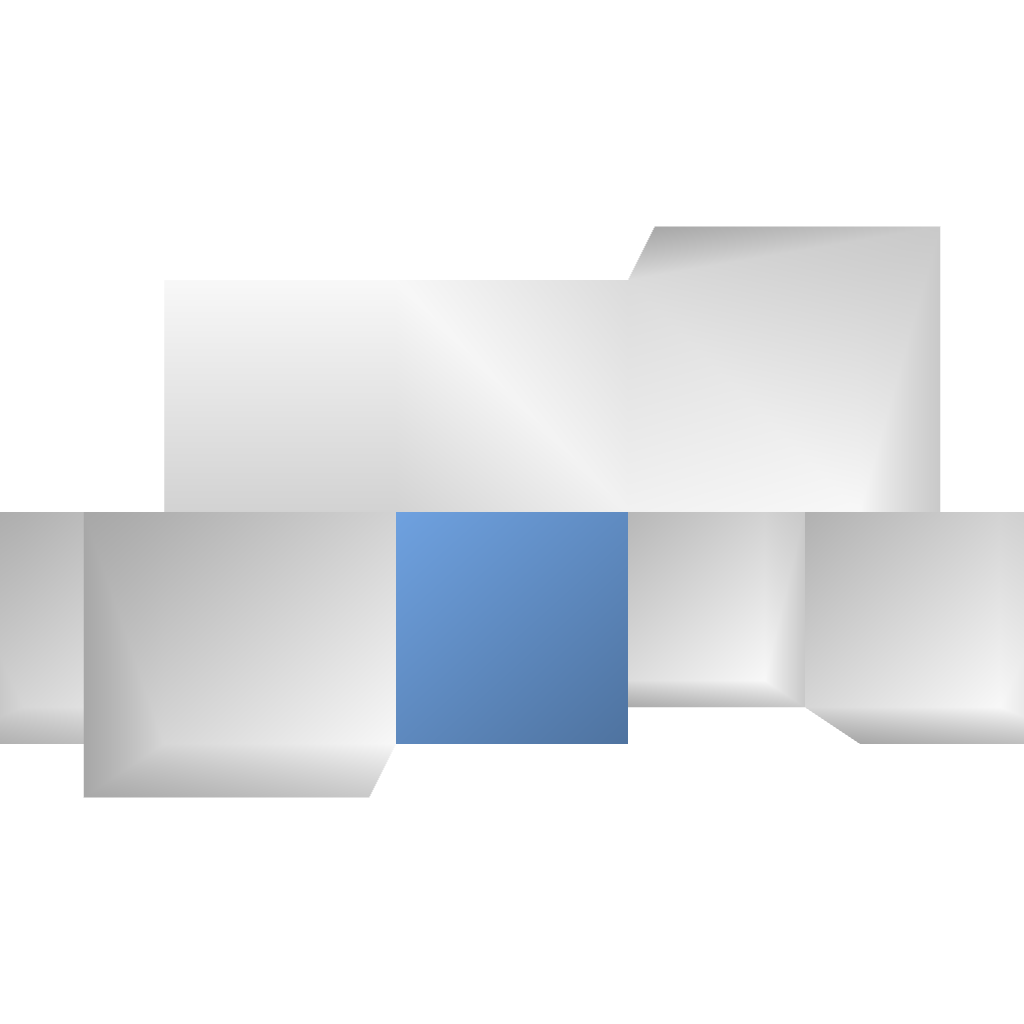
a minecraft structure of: SD Trader bad low quality